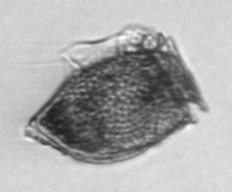
Label: Dinophysis_norvegica